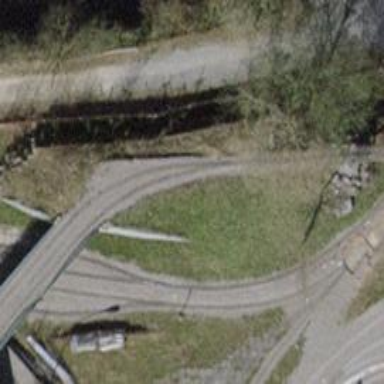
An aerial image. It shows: Miniature railway.